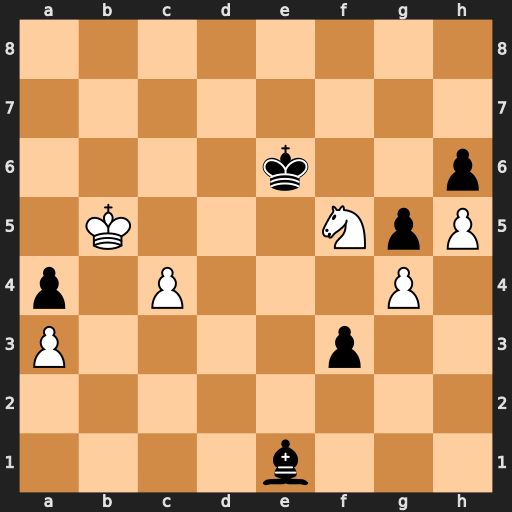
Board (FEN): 8/8/4k2p/1K3NpP/p1P3P1/P4p2/8/4b3
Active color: w
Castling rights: -
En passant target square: -
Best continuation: Nd4+ Kd7 Nxf3